Aerial crown-view tile of a tropical tree (Barro Colorado Island, Panama), acquired 20250616:
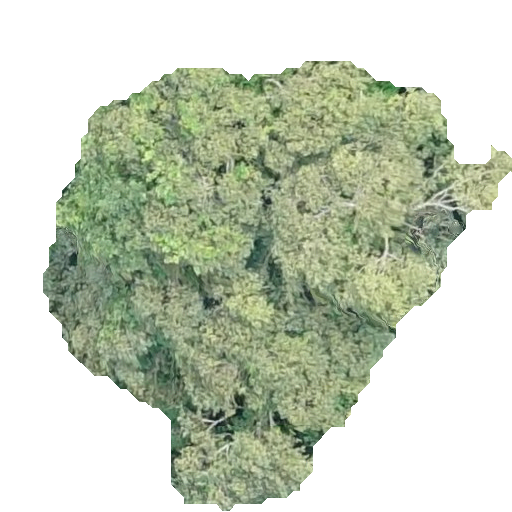
Species: Luehea seemannii
GBIF accepted scientific name: Luehea seemannii
Crown area: 191.622 m²